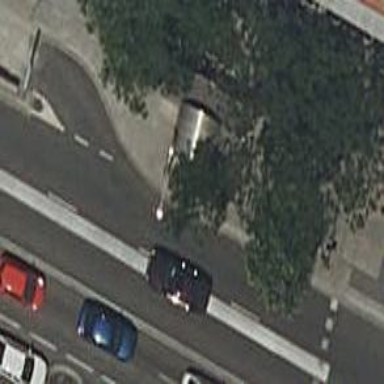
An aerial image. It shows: Kiosk.